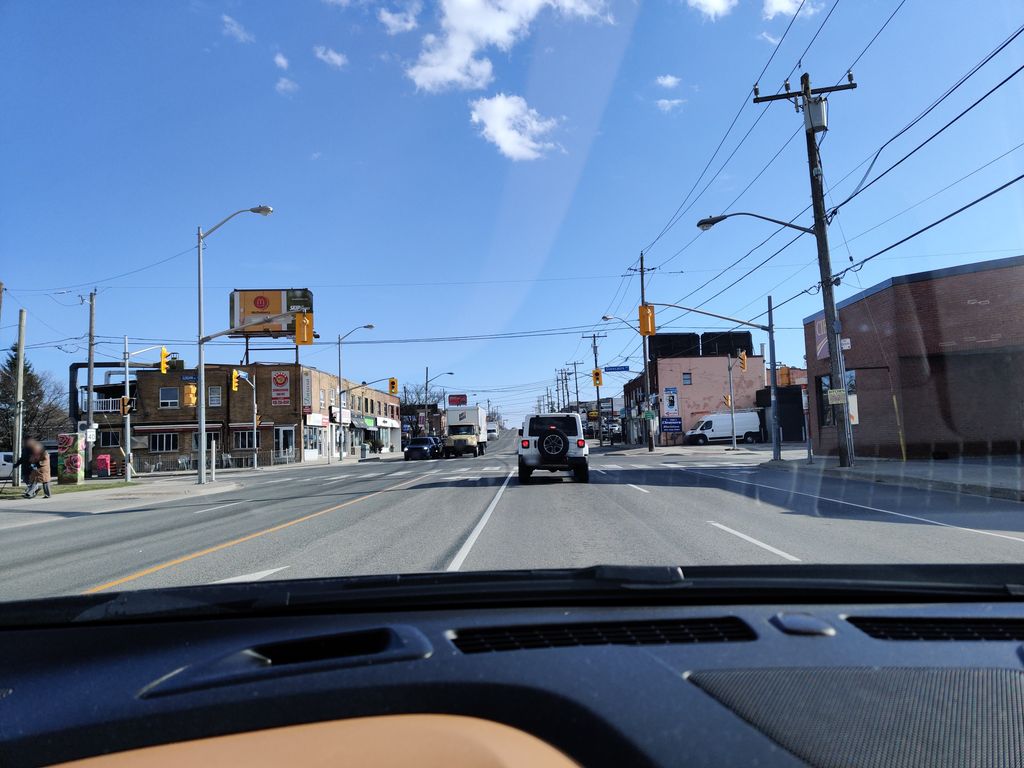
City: toronto